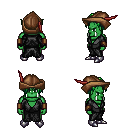
a pixel art fantasy rpg character, male body template, orc, green skin, gray robe, magenta pants, green parted hairstyle, leather cap, leather bracers, metal boots, four views (front, back, left, right), 2x2 character sprite sheet, small pixel art, hard edges, no anti-aliasing